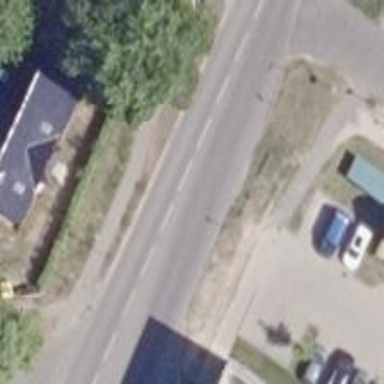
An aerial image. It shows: Secondary road with asphalt surface and sidewalks on both sides.